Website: ulta-beauty
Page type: billing-address
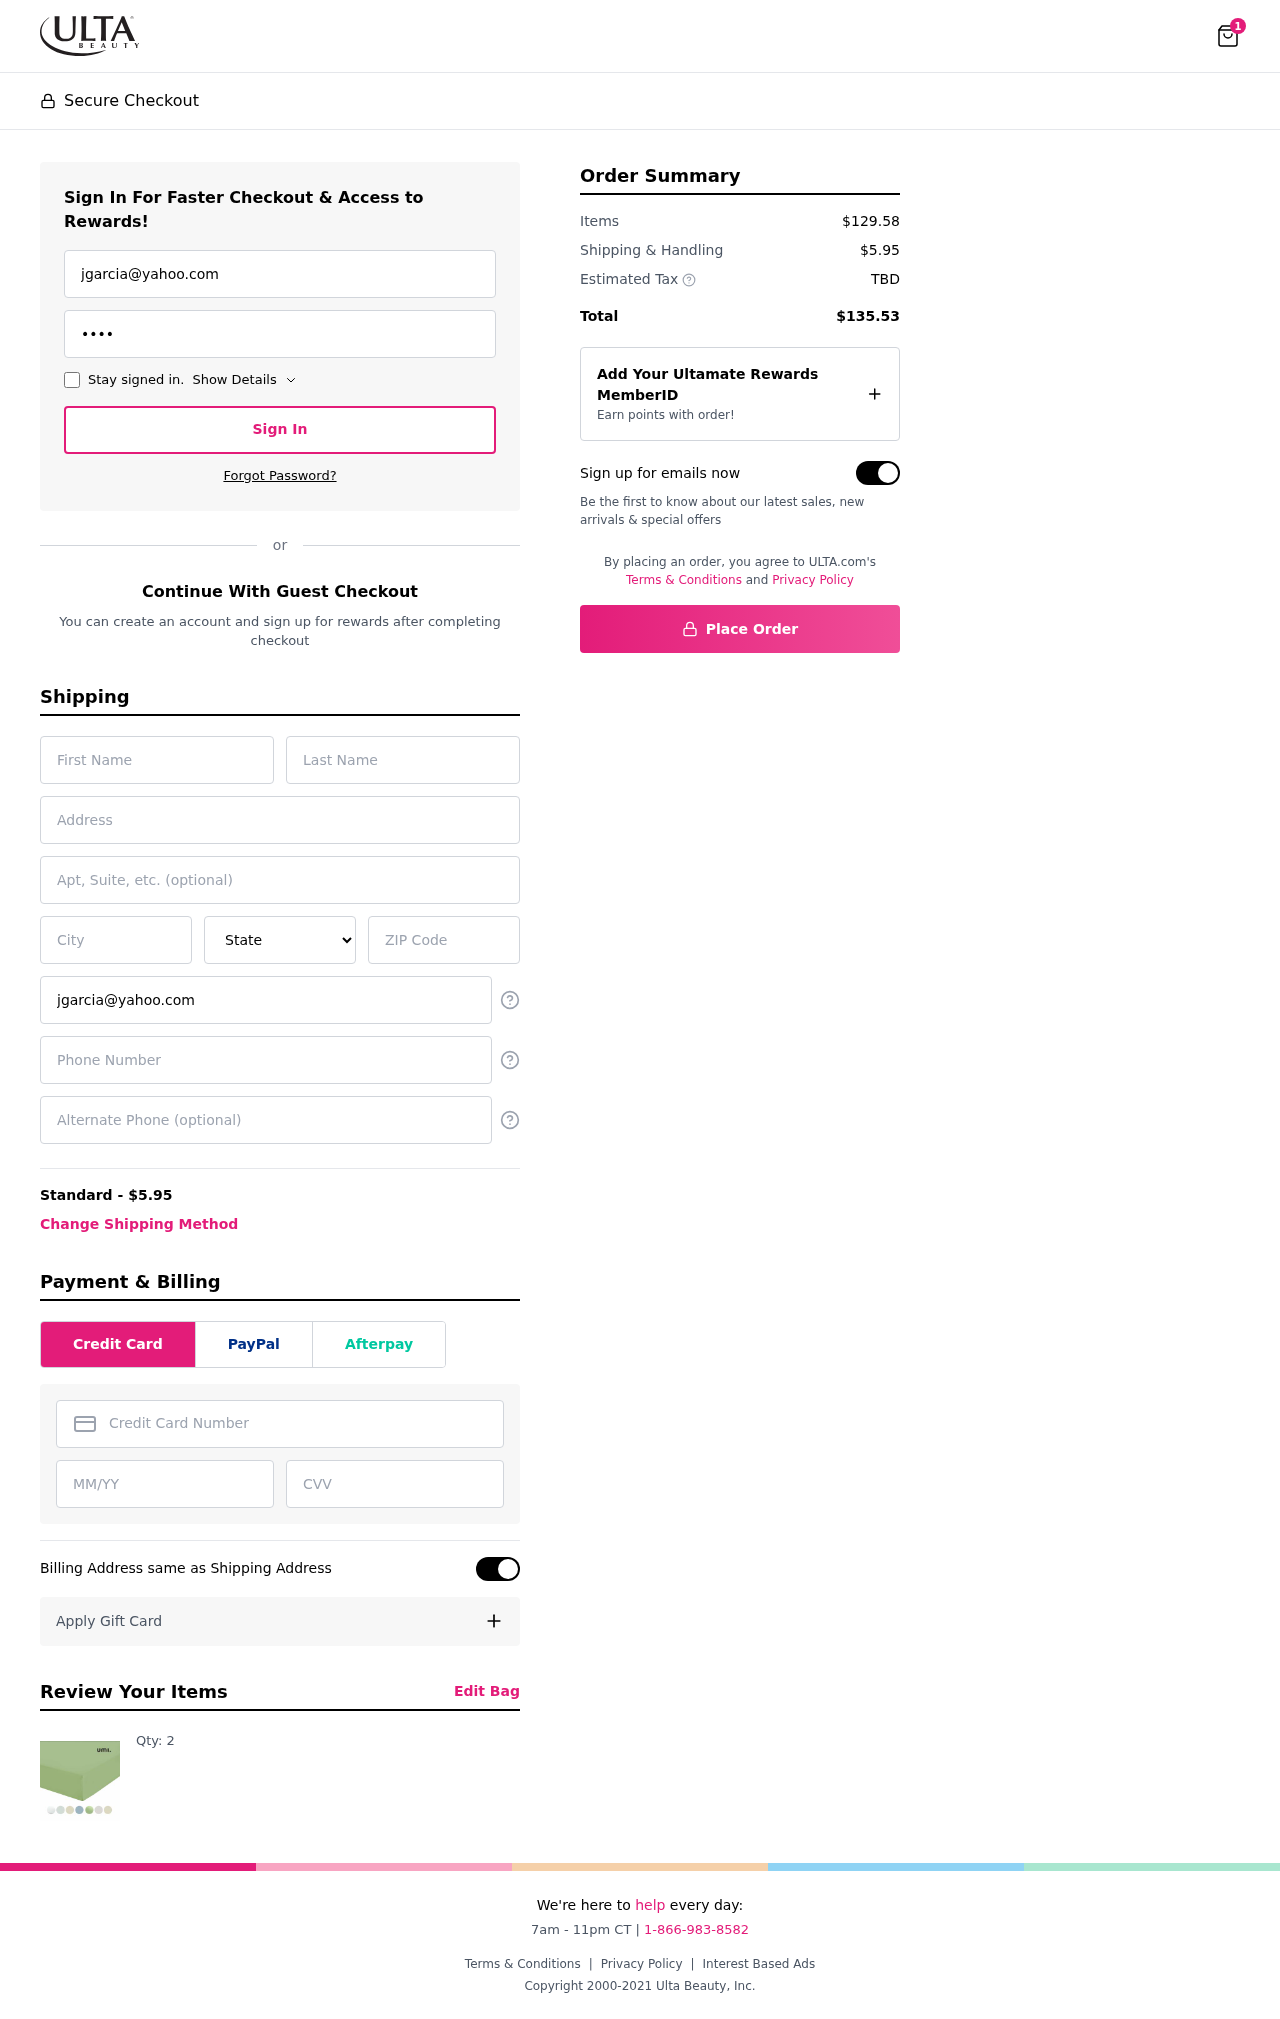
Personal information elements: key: PII_STATE
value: Colorado
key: PII_EMAIL
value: jgarcia@yahoo.com
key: PII_FIRSTNAME
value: Jared
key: PII_LASTNAME
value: Garcia
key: PII_STREET
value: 870 Nguyen Rue
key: PII_STREET2
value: Suite 329
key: PII_CITY
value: South Melissa
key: PII_POSTCODE
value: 36483
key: PII_PHONE
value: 6989878942
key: PII_ALT_PHONE
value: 9874060821
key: PII_CARD_NUMBER
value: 4198 3767 6464 1039
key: PII_CARD_EXPIRY
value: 08/26
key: PII_CARD_CVV
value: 509
Product elements: key: PRODUCT1_QUANTITY
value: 2
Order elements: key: ORDER_NUM_ITEMS
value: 1
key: ORDER_SHIPPING_COST
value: $5.95
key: ORDER_SUBTOTAL
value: $129.58
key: ORDER_TOTAL
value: $135.53